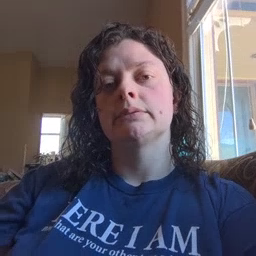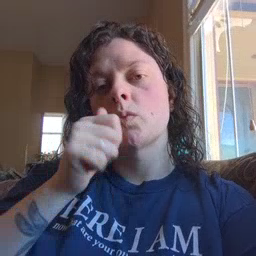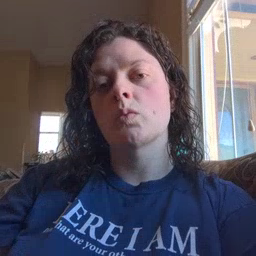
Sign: tomorrow